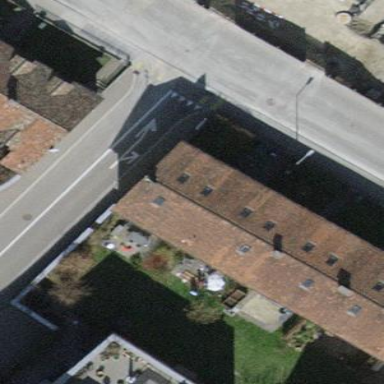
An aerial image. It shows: Gabled house with the roof oriented across.